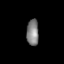
Tissue: lung
Cell type: Myeloid cells
Senescence score: 0.5985
Nuclear area (px): 311
Mean DAPI intensity: 128.341